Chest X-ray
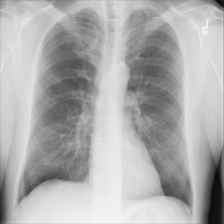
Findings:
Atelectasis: negative
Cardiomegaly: negative
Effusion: negative
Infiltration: negative
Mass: negative
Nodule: negative
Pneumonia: negative
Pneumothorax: negative
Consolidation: negative
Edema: negative
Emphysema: negative
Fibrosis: negative
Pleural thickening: negative
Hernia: negative